Field crop: maize
Growth stage: 1
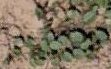
Species: convolvulus